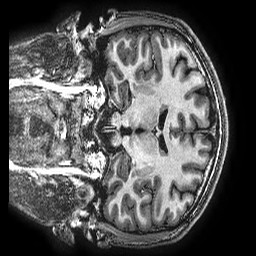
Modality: T1w
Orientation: coronal
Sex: male
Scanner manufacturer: ge
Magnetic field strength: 3 T
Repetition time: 0.00766 s
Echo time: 0.003476 s